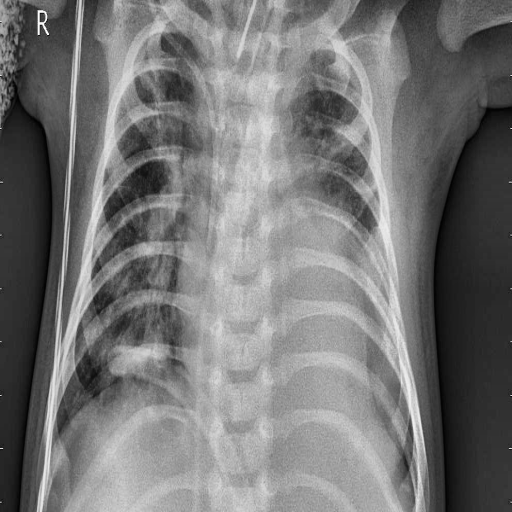
Finding: PNEUMONIA